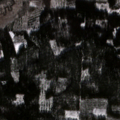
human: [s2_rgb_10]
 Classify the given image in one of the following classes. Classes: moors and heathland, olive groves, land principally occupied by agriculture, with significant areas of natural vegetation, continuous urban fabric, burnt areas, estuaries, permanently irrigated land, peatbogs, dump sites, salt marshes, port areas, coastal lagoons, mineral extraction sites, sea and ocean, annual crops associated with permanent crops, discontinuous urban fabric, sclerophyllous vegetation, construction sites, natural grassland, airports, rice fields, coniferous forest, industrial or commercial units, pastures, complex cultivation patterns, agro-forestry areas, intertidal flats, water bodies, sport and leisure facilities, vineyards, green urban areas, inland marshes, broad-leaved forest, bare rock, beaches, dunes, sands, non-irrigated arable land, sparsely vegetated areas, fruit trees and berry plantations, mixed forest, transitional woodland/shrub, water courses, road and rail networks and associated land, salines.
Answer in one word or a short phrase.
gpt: broad-leaved forest, coniferous forest, mixed forest, transitional woodland/shrub